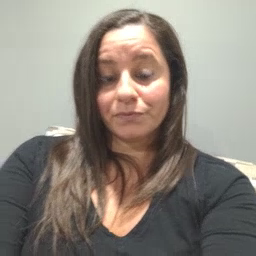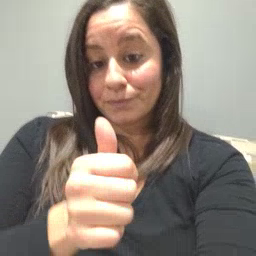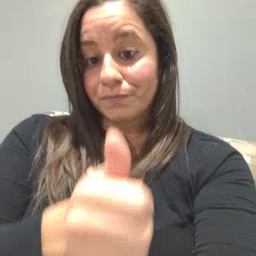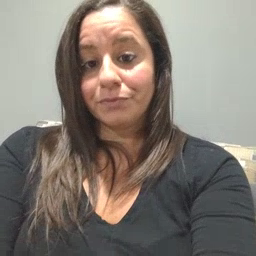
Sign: yourself